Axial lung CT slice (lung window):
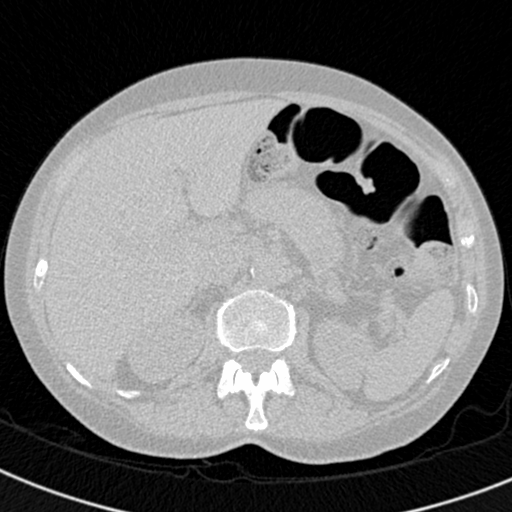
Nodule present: no